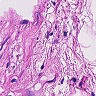
Metastatic tissue present: no